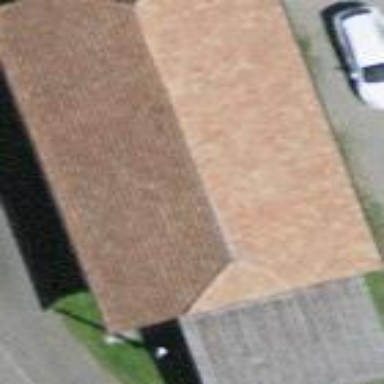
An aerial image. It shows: Rural barn.